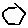
Label: hexagon